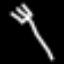
Label: fork